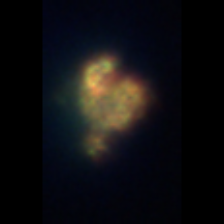
Taxon: Unknown_detritus
Group: Unknown